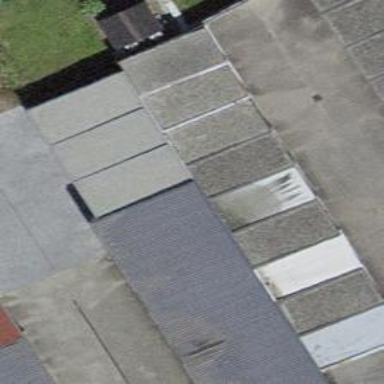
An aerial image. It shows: Garage building.